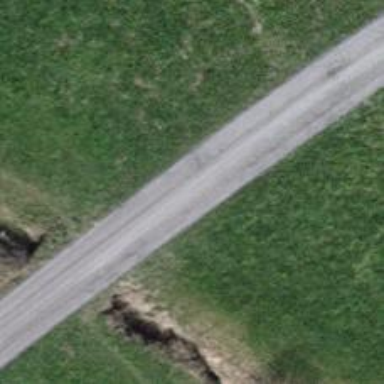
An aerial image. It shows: Track with fine gravel surface graded as grade 2.